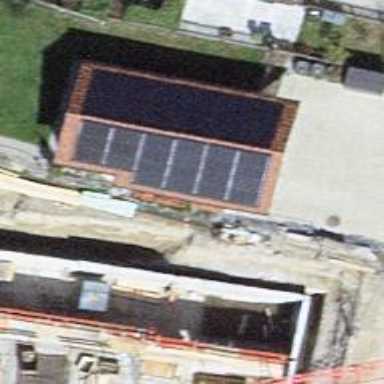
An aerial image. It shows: Solar power generator using photovoltaic technology.